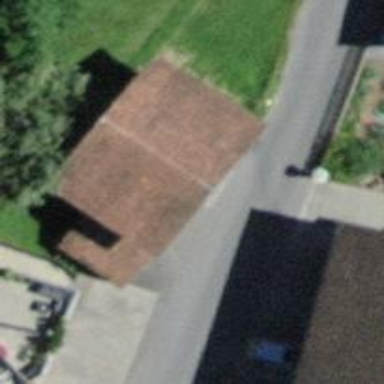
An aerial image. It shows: Rural barn.